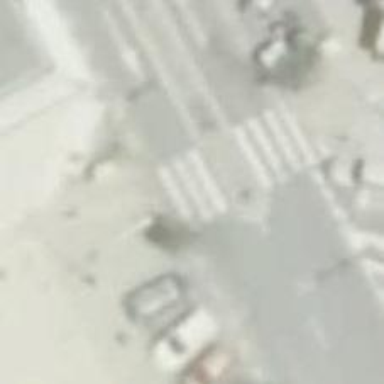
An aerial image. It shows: Uncontrolled zebra crossing on the road.